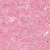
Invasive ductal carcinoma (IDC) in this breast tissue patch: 0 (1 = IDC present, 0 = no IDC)